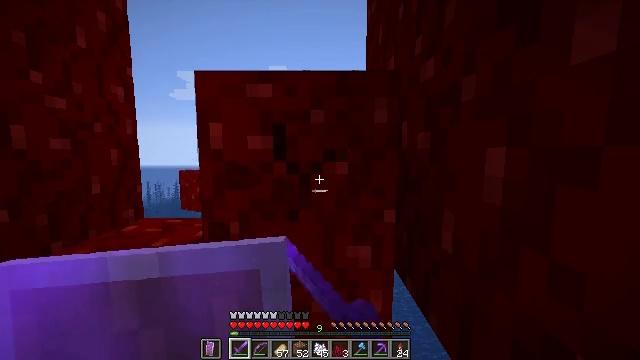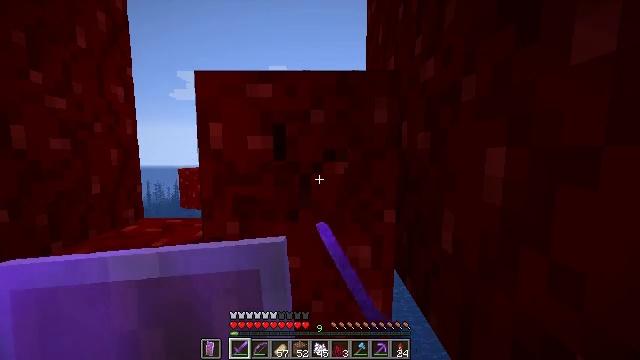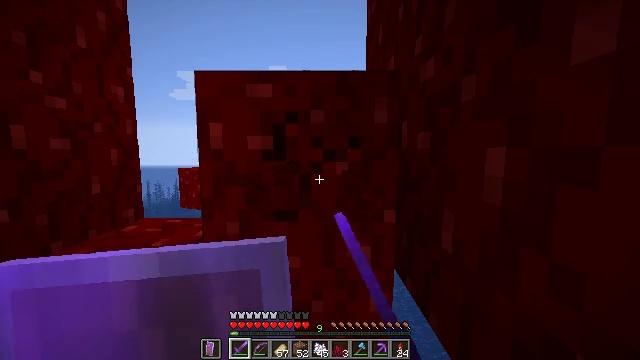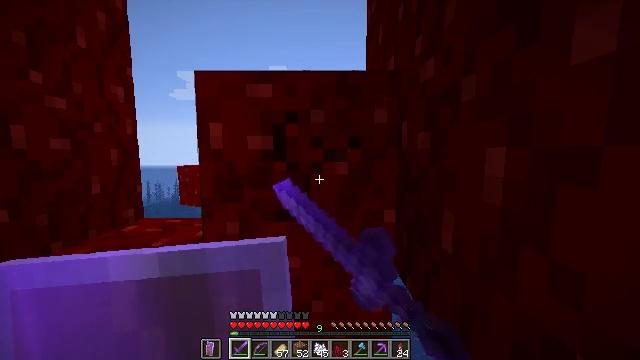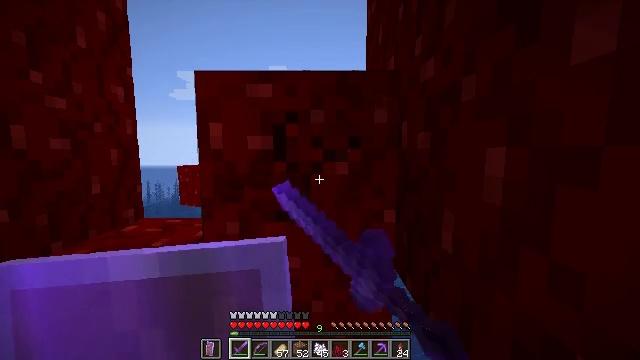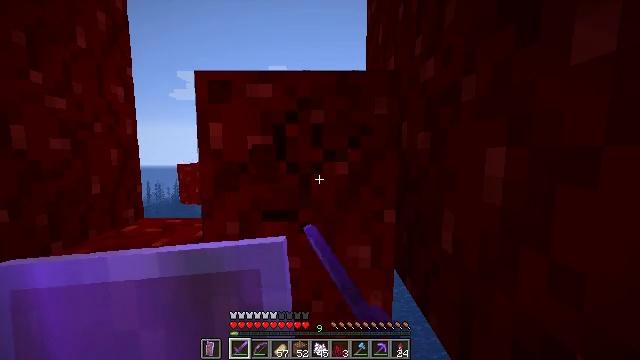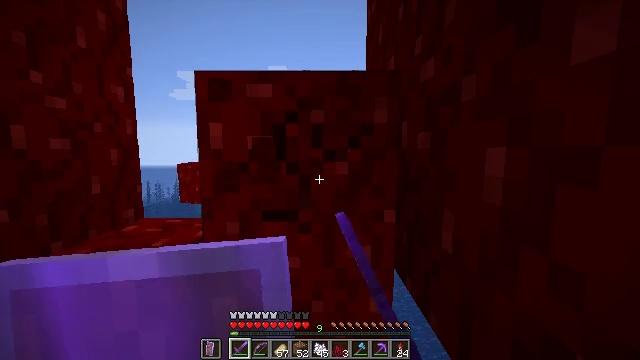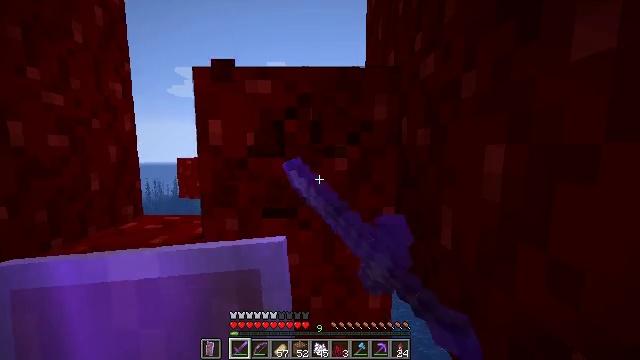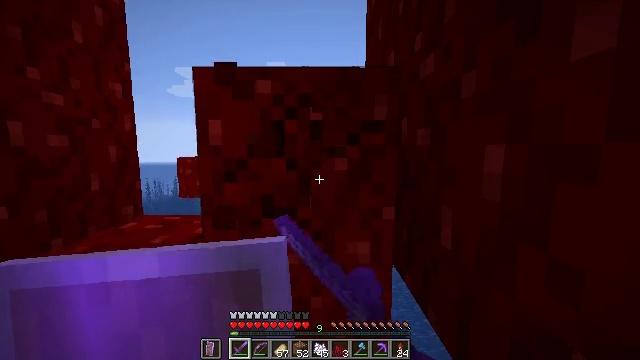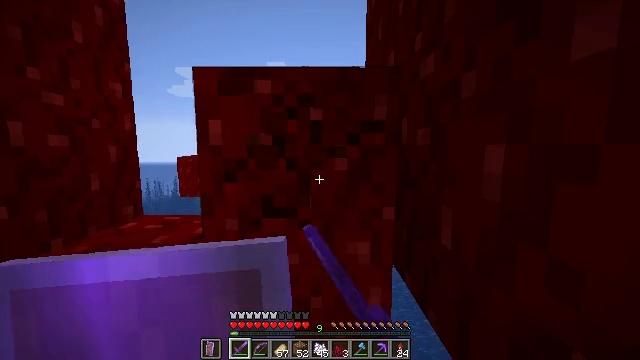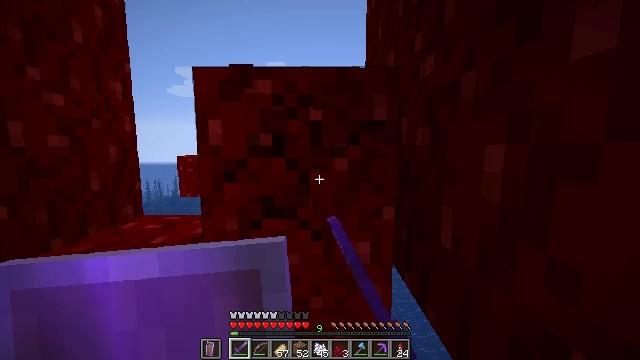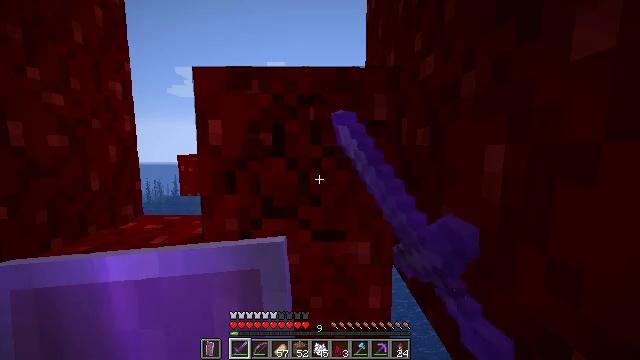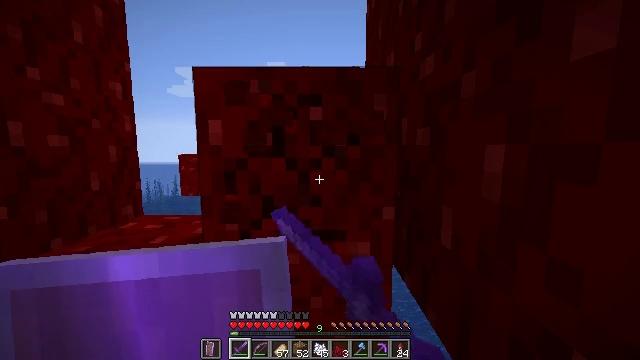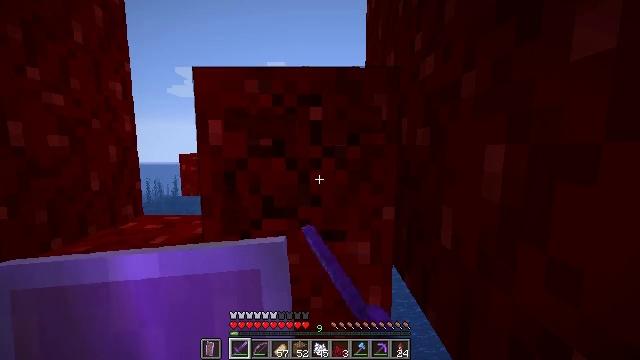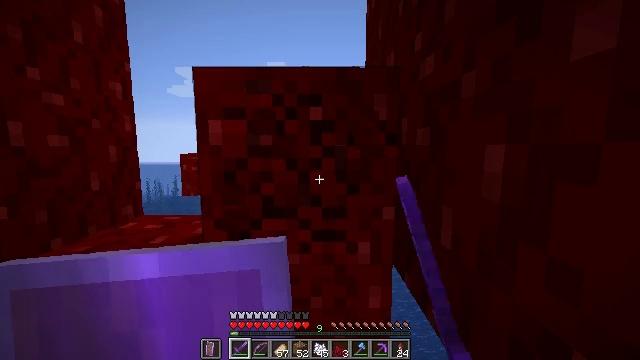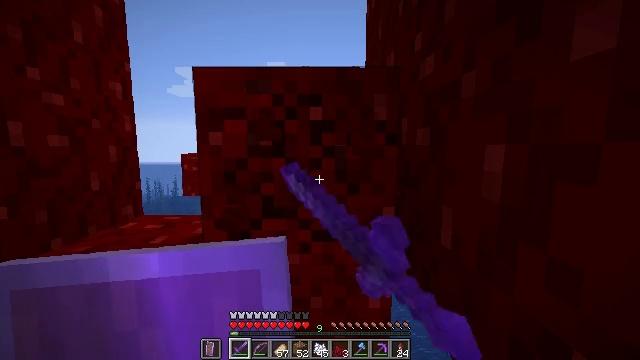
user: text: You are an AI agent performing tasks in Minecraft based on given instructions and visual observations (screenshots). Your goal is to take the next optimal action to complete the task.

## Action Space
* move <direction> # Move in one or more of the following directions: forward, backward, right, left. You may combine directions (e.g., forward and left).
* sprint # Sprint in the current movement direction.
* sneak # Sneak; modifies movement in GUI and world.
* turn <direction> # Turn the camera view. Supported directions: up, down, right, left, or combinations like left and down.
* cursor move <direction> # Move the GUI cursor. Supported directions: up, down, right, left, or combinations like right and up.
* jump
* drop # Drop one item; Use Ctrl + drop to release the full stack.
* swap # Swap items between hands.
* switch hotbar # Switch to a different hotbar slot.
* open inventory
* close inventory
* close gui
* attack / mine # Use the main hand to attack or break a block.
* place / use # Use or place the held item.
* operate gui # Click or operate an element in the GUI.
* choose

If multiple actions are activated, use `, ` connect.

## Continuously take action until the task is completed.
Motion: motion action
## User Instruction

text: Collect the nether wart block for decoration.
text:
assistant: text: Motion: attack / mine
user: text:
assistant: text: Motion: attack / mine
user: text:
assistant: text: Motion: attack / mine
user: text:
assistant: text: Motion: attack / mine
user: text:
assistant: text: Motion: attack / mine
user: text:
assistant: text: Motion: attack / mine
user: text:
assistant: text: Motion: attack / mine
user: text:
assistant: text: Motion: attack / mine
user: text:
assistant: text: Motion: attack / mine
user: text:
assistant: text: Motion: attack / mine
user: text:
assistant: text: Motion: attack / mine
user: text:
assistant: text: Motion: attack / mine
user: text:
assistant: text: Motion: attack / mine
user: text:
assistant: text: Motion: attack / mine
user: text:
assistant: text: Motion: attack / mine
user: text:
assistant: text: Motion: attack / mine
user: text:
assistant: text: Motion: attack / mine
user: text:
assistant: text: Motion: attack / mine
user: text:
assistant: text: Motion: attack / mine
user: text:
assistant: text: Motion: attack / mine
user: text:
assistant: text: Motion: attack / mine
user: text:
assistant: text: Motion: attack / mine
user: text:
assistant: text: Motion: attack / mine
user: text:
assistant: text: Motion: attack / mine
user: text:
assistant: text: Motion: attack / mine
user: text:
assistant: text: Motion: attack / mine
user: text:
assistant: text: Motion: attack / mine
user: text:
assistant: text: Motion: turn left and down, attack / mine
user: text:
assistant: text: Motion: turn left and down, attack / mine
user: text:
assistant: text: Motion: attack / mine